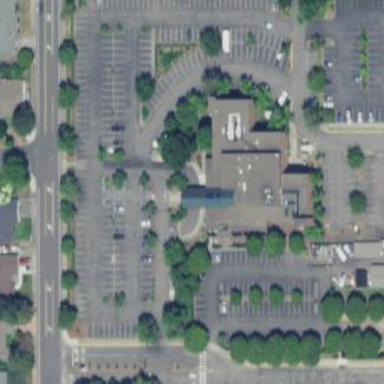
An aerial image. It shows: Hospital building.